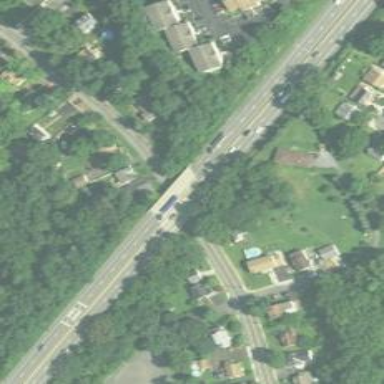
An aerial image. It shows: Bridge over trunk highway expressway.